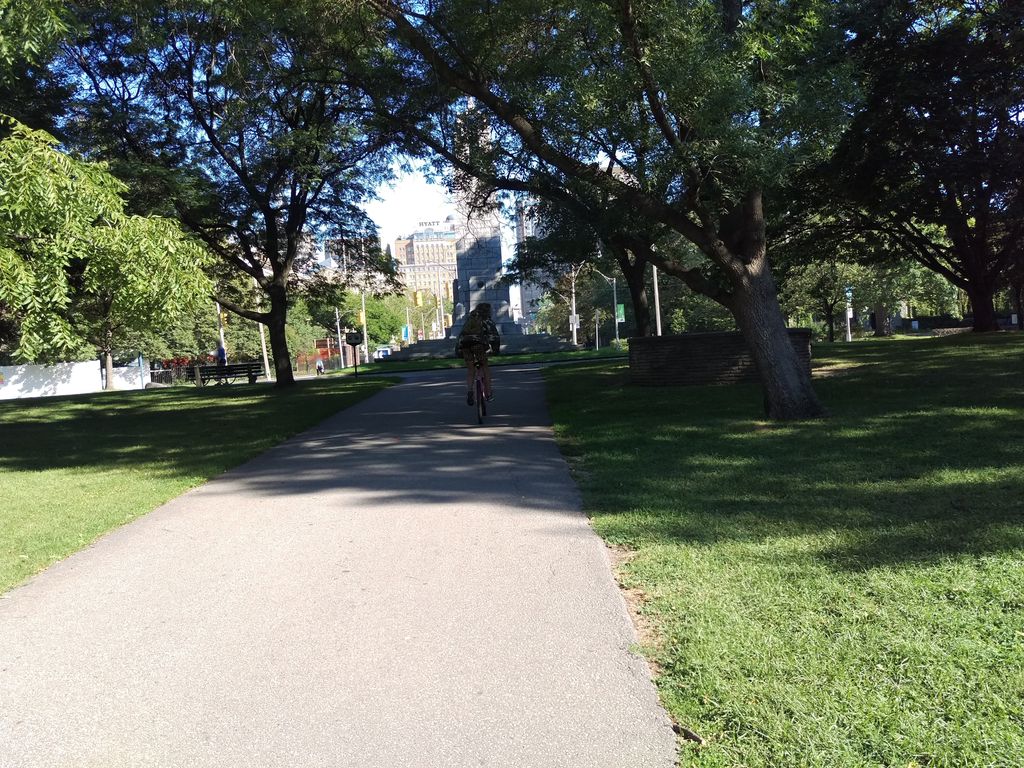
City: toronto